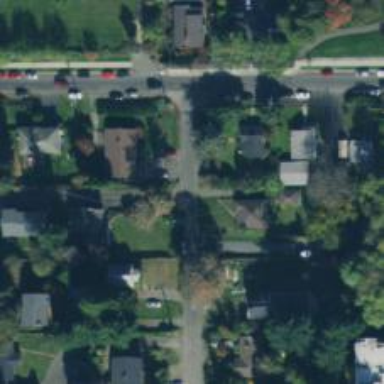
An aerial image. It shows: Alley classified as service road.